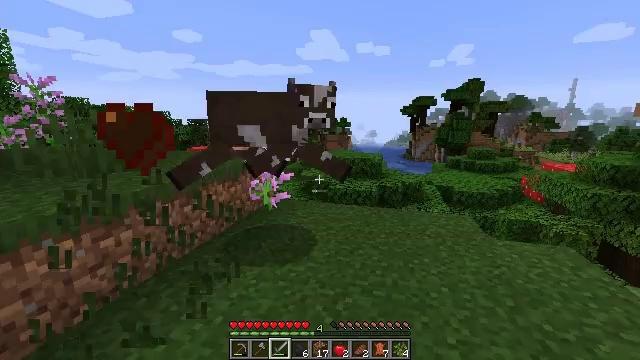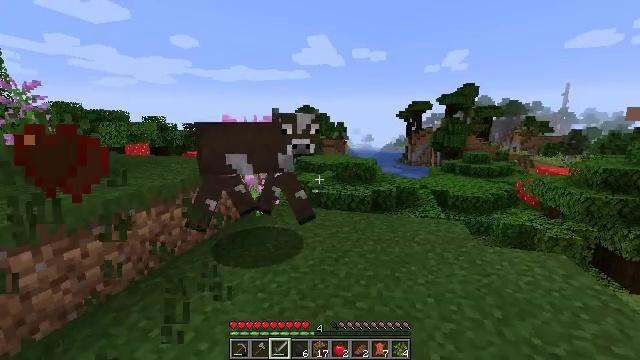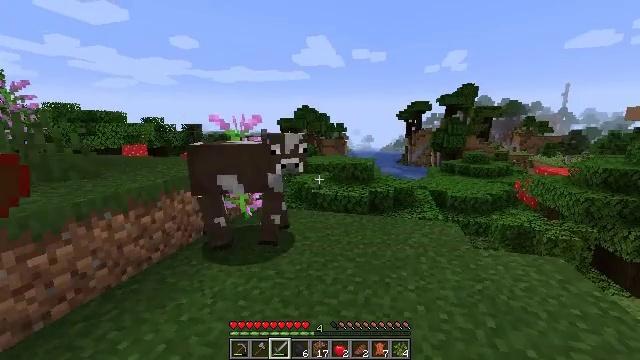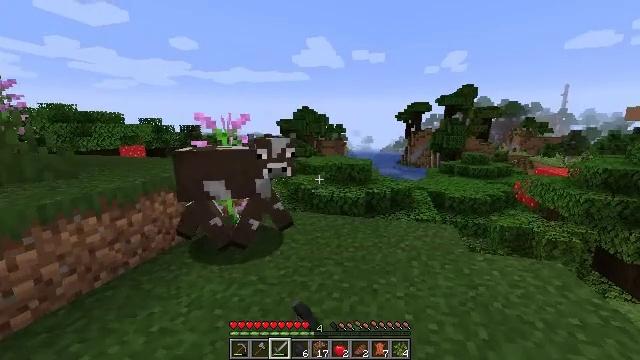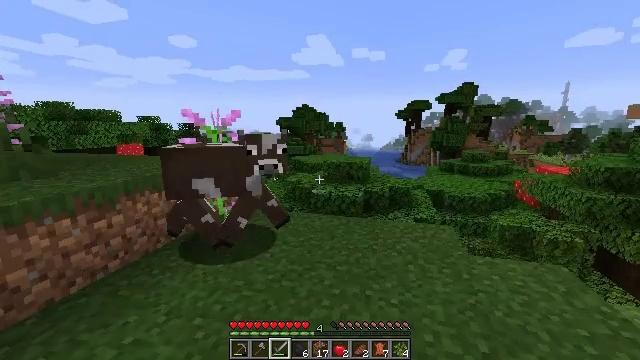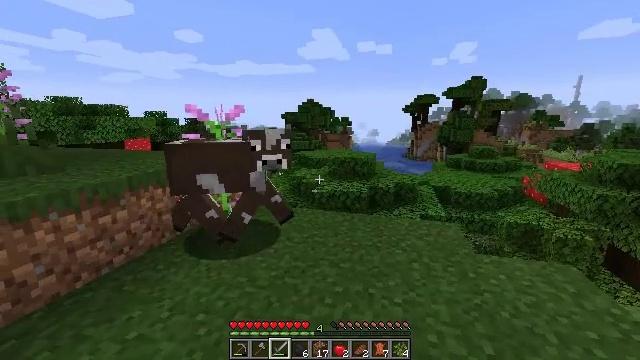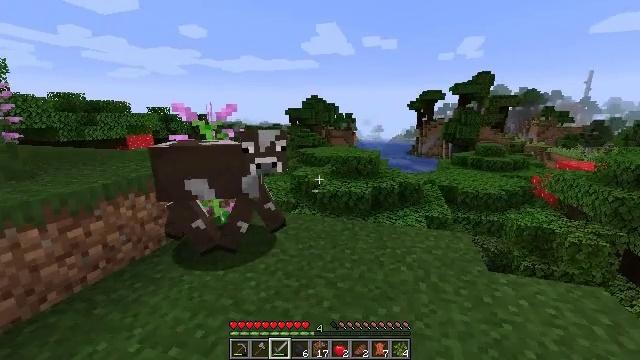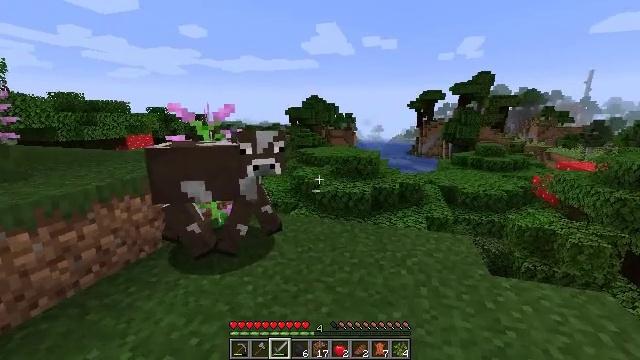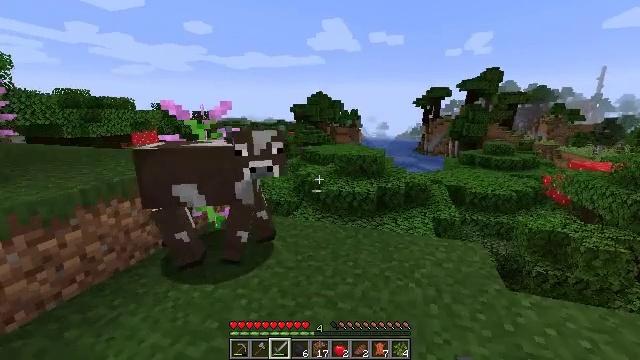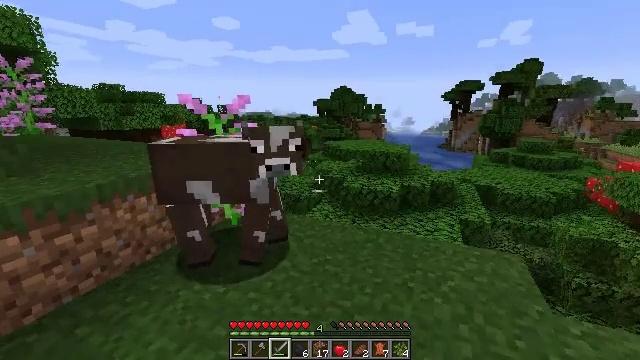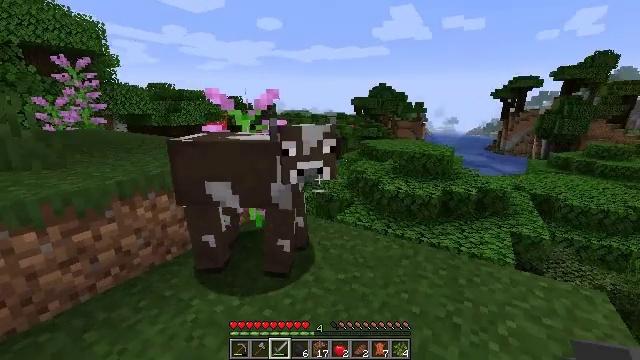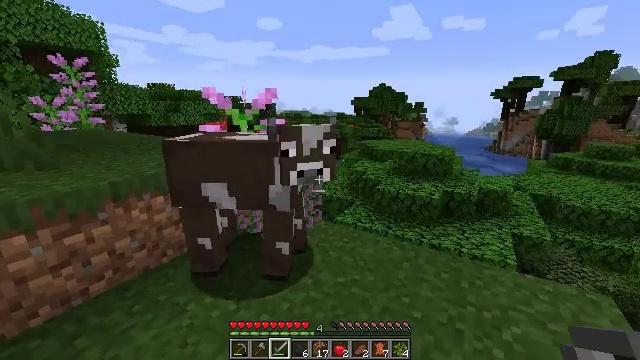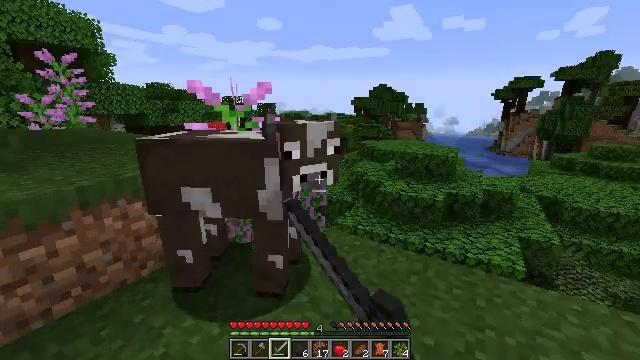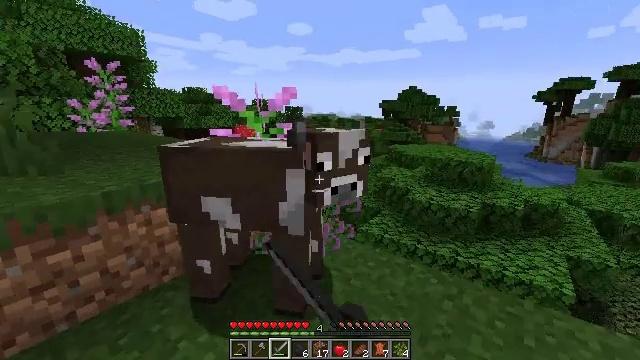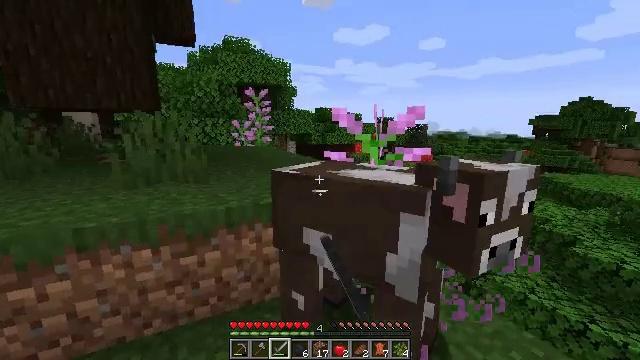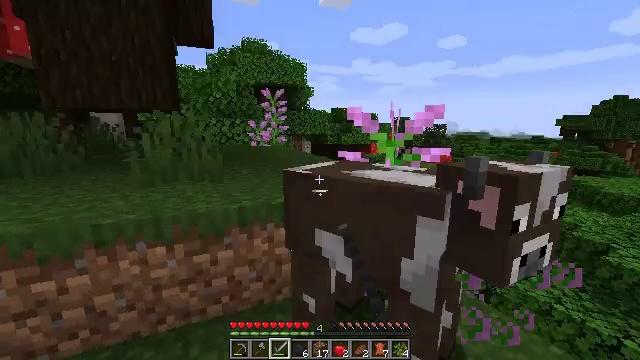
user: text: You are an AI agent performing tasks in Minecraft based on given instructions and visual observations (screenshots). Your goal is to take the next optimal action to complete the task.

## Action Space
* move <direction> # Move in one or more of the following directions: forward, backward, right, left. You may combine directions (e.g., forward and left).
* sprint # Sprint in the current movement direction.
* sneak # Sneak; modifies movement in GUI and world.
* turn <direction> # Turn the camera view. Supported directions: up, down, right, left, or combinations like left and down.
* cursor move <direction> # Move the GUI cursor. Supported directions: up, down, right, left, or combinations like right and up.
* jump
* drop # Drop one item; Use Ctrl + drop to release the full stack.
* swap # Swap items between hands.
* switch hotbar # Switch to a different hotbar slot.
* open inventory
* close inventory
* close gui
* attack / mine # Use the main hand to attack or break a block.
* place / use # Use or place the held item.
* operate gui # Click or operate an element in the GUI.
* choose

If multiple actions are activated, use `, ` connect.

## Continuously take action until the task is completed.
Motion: motion action
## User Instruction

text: Gather lilac from the ground.
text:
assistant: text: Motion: move forward and move right
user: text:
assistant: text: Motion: move forward and move right, attack / mine
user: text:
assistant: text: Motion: move forward and move right, attack / mine
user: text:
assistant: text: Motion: move forward, attack / mine
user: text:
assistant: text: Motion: move forward, turn left and down, attack / mine
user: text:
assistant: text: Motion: move forward
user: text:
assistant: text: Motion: move forward
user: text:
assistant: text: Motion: move forward, turn left
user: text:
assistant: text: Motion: move forward, turn left and down
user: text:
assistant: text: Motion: move forward, turn left
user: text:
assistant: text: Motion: move forward, attack / mine
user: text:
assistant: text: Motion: move forward, attack / mine
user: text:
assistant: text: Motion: move forward, turn left, attack / mine
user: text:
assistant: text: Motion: move forward, turn left and up
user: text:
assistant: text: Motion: turn left
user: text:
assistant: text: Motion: attack / mine